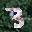
Label: 3